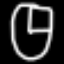
Label: clock